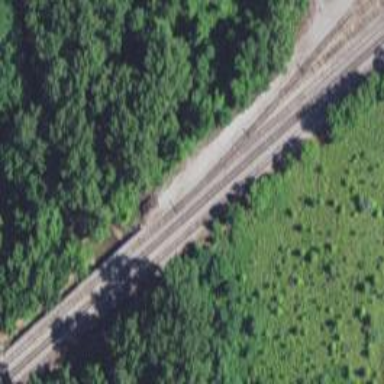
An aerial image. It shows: Railway bridge leading to railway yard.